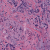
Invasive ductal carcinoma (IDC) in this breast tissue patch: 1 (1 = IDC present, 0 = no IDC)